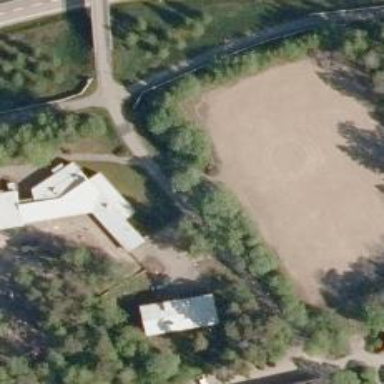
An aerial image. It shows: Driveway.